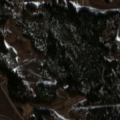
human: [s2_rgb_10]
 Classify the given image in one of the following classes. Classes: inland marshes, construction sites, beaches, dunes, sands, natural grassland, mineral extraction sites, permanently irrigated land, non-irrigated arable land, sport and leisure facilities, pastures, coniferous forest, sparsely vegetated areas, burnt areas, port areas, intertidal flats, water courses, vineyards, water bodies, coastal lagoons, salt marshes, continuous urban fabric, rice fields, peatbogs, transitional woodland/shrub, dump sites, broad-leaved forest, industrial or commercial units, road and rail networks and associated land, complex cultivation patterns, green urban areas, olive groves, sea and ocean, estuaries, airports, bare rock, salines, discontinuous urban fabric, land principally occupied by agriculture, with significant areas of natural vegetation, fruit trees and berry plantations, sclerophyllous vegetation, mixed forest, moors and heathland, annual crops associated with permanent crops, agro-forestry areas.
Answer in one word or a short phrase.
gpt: non-irrigated arable land, land principally occupied by agriculture, with significant areas of natural vegetation, mixed forest